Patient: sex F, age 49
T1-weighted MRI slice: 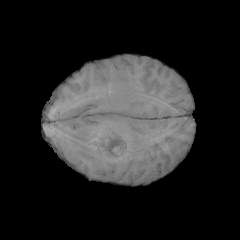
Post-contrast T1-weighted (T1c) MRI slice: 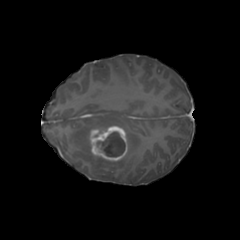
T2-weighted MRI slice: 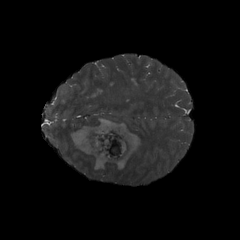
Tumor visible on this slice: yes
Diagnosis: Glioblastoma, IDH-wildtype
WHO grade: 4